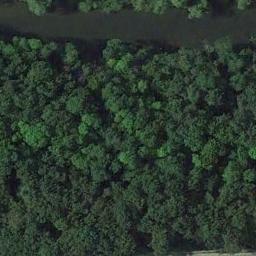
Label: forest